【题型】填空题　【知识点】平面几何　【难度】easy
如图所示, 已知 $BE \perp MN$, 垂足为 $B$, $DF \perp MN$, 垂足为 $D$, $\angle 1 = \angle 2$, 试说明直线 $AB$ 与 $CD$ 平行。

$\because BE \perp MN$, 垂足为 $B$, 垂足为 $D$(已知), , $DF \perp MN$

$\therefore \angle \_\_\_ = 90^\circ$, $\angle \_\_\_ = 90^\circ$(\_\_\_)。

即 $\angle ABM + \angle 1 = 90^\circ$, $\angle CDM + \angle 2 = 90^\circ$,

又 $\because \angle 1 = \angle 2$(\_\_),

$\therefore \angle \_\_\_= \angle \_\_\_$(\_\_\_),

$\therefore AB // CD$(\_\_\_)。
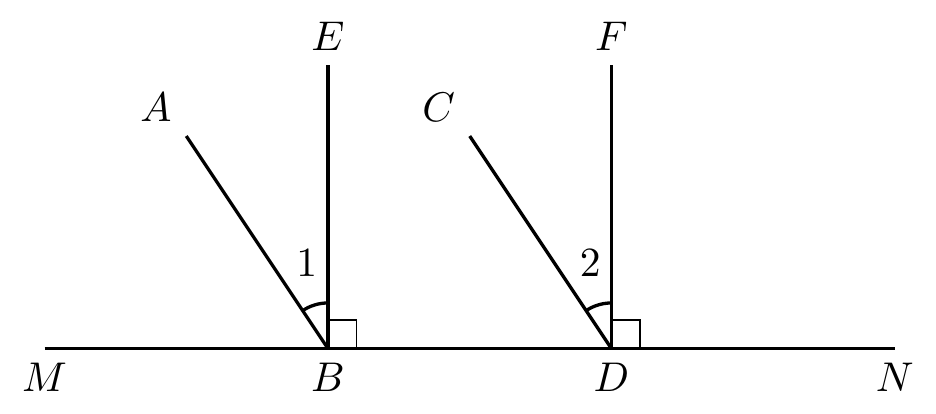
【解答】
解：$\because BE \perp MN$, 垂足为 $B$, 垂足为 $D$(已知), , $DF \perp MN$

$\therefore \angle EBM = 90^\circ$, $\angle FDM = 90^\circ$(垂直的定义)。

即 $\angle ABM + \angle 1 = 90^\circ$, $\angle CDM + \angle 2 = 90^\circ$,

又 $\because \angle 1 = \angle 2$(已知),

$\therefore \angle ABM = \angle CDM$(等量代换),

$\therefore AB // CD$(同位角相等, 两直线平行)。

故答案为：$EBM$、$FDM$、垂直的定义、已知、$ABM$、$CDM$、等量代换、同位角相等, 两直线平行。